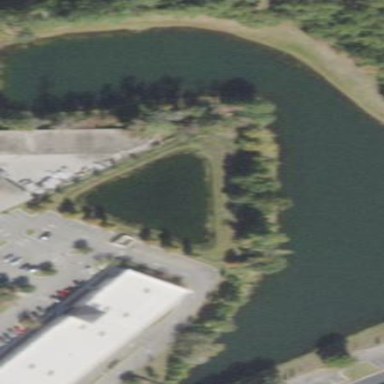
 creating natural and serene environment."